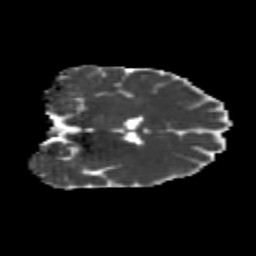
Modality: MD
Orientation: coronal
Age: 24
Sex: female
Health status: healthy
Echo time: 0.074 s